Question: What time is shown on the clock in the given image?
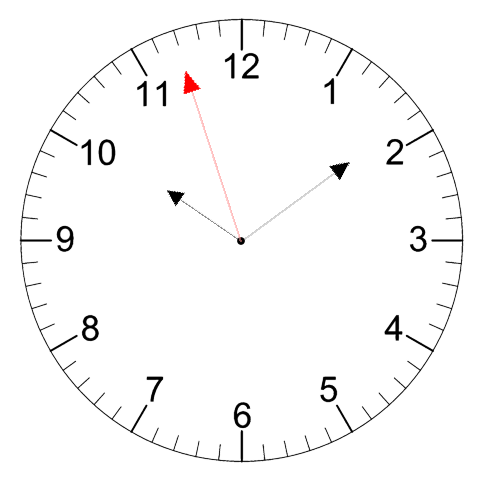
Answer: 10:08:57